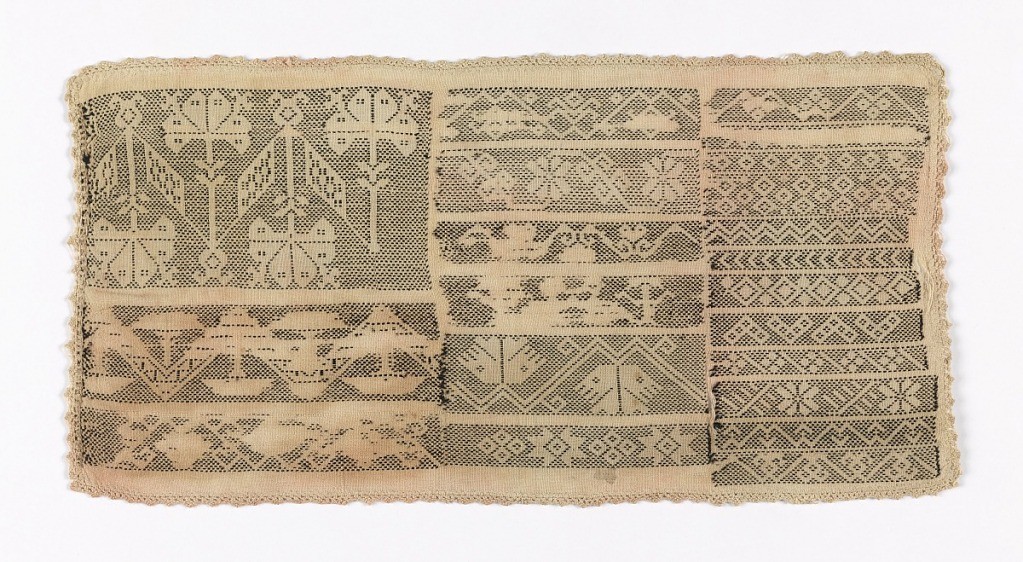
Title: Sampler
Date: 18th century
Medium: silk embroidery on linen foundation Technique: embroidered, bobbin lace (?)
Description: Sampler with three compartments containing a variety of pattern bands embroidered using a running stitch with black thread.